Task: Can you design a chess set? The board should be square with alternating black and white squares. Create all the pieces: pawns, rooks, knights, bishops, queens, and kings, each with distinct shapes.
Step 4651:
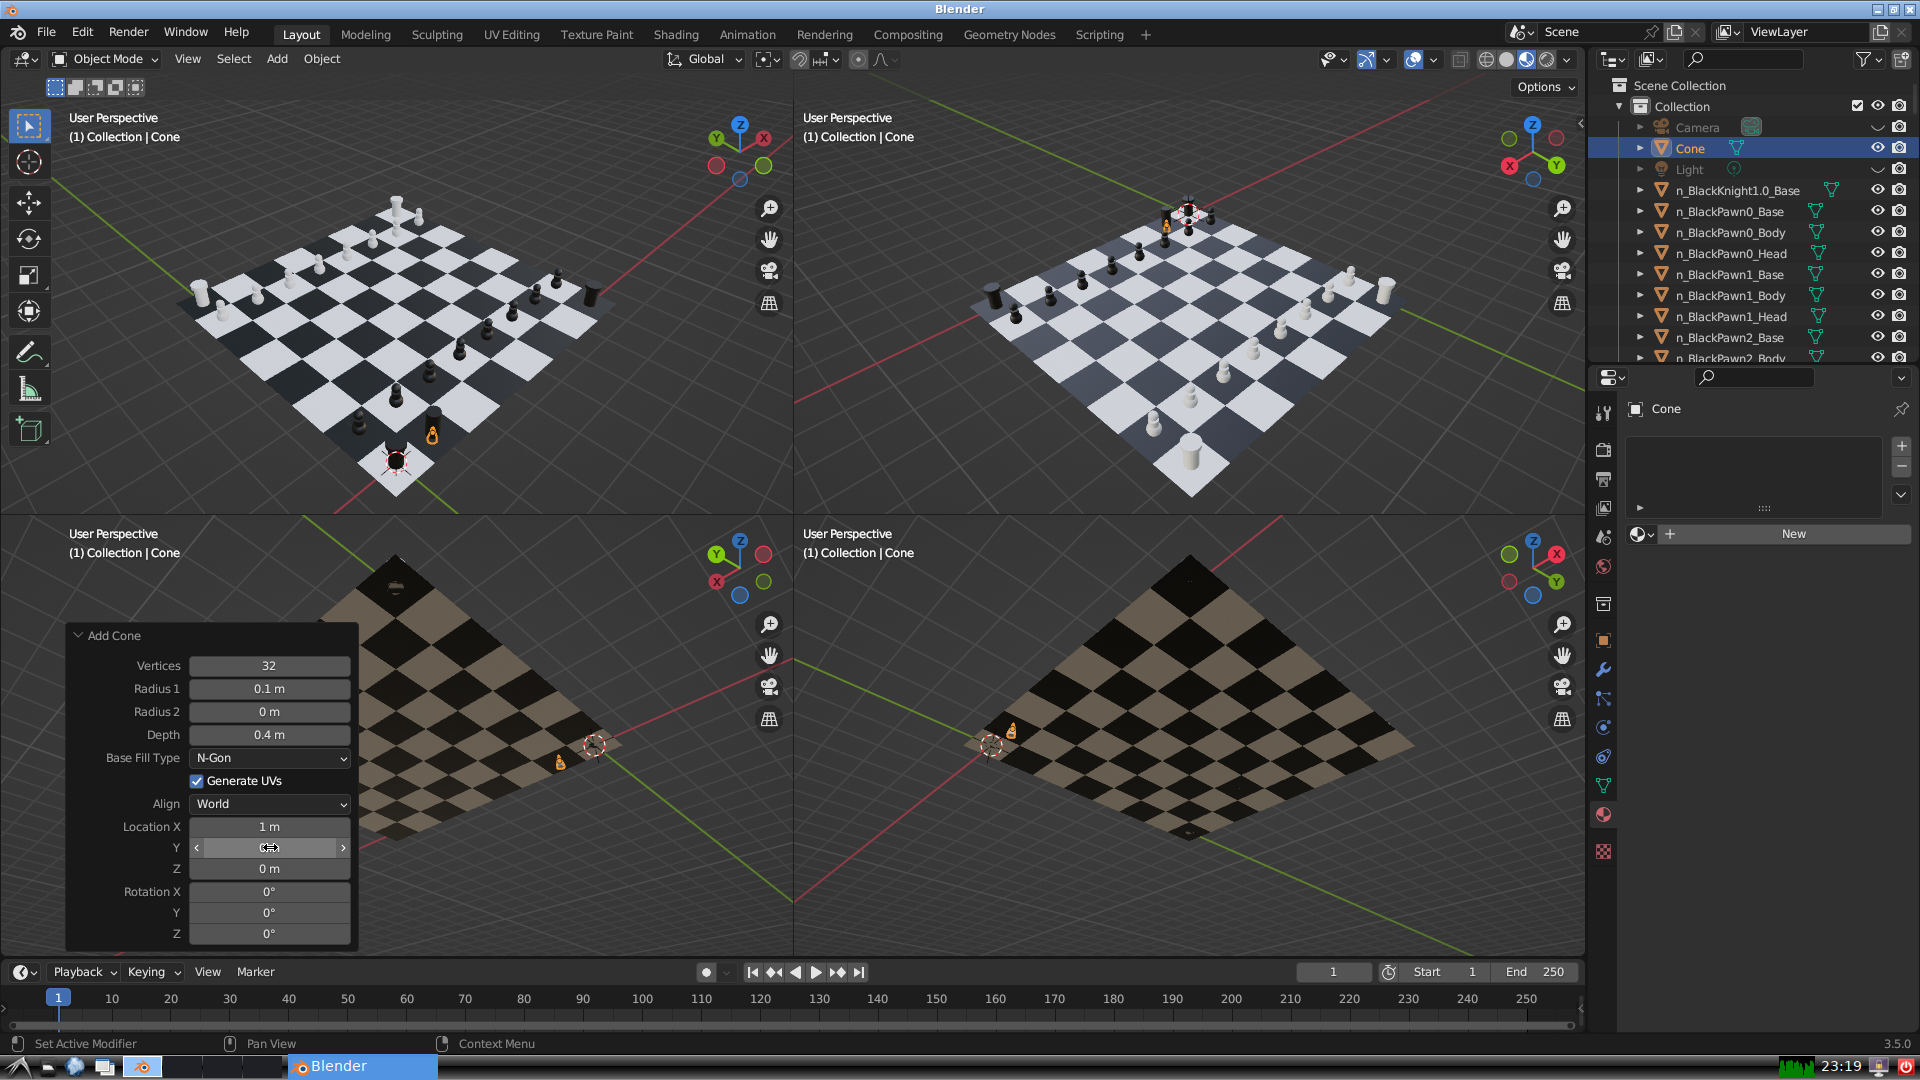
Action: {"mouse_move": [270, 869]}